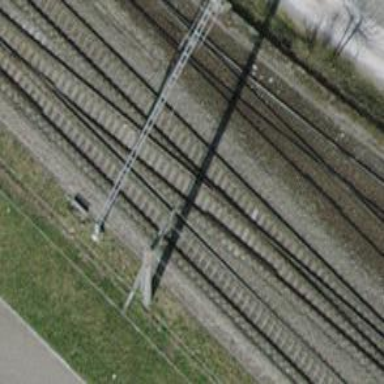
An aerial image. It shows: Single railway track with electrification through contact line.